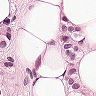
Metastatic tissue present: yes